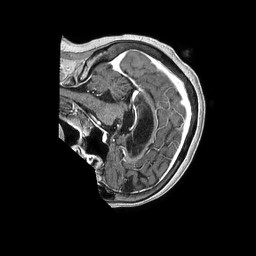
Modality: T1w
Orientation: sagittal
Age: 71
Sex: female
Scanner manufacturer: philips
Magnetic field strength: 1.5 T
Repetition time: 0.007821 s
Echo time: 0.003609 s